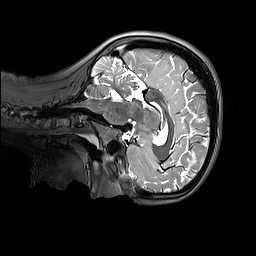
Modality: T2w
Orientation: sagittal
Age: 9
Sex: female
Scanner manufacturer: siemens
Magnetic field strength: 3 T
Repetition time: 3.2 s
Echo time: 0.408 s